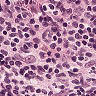
Metastatic tissue present: no